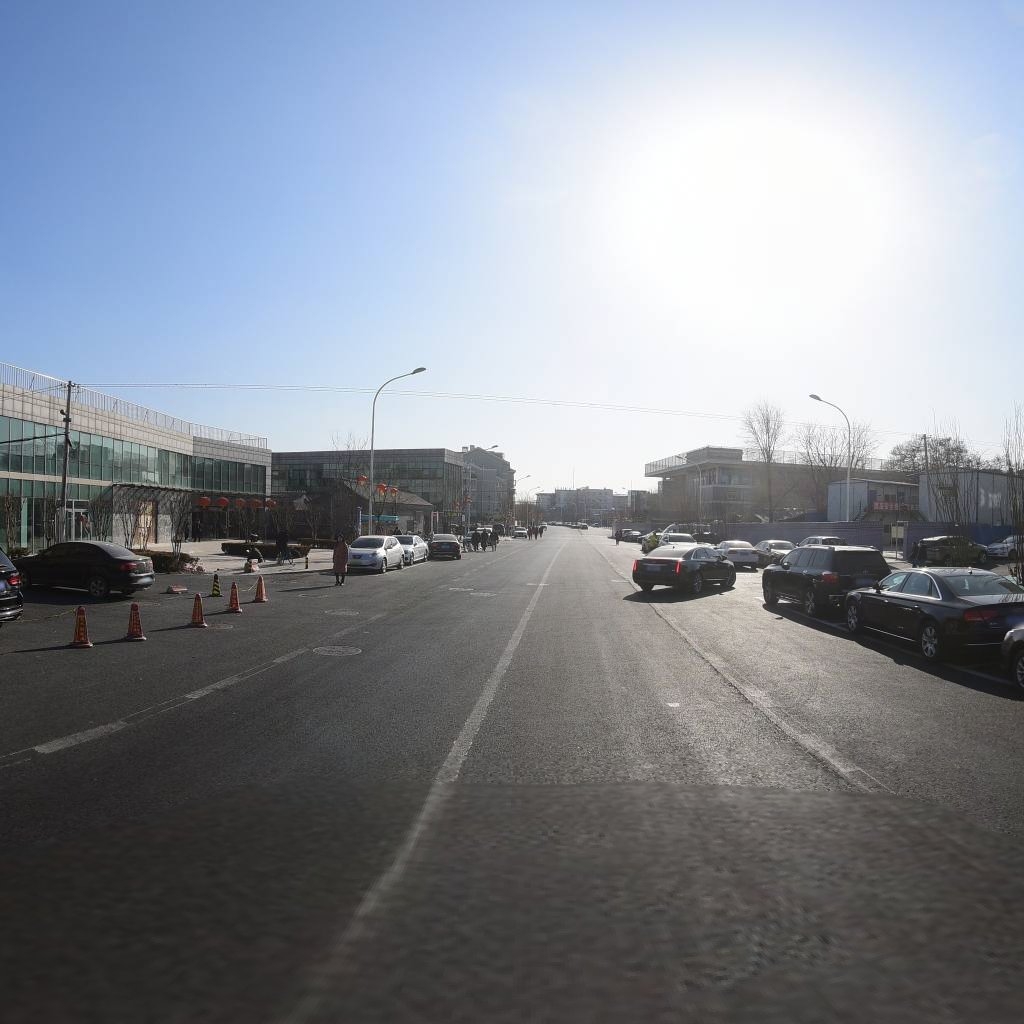
Region: Dongcheng
Road damage annotations: manhole cover, longitudinal crack, manhole cover, manhole cover, manhole cover, manhole cover, manhole cover